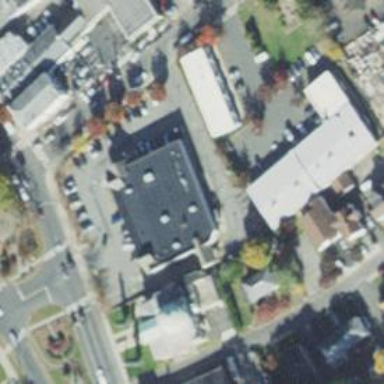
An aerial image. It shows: Pharmacy providing healthcare services.